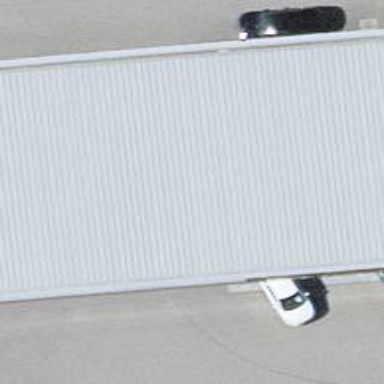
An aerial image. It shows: Shop that sells cars.